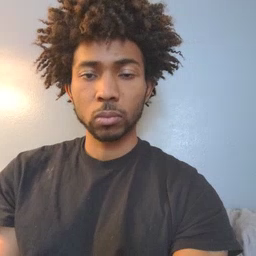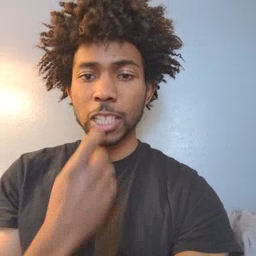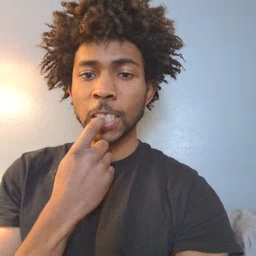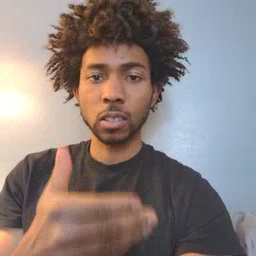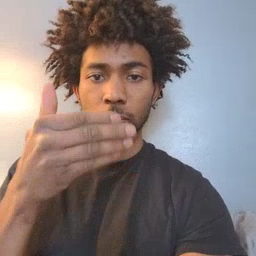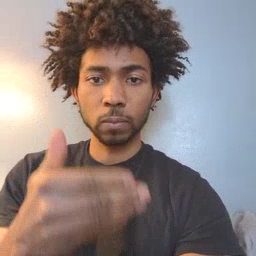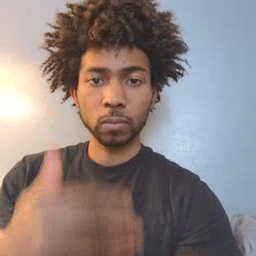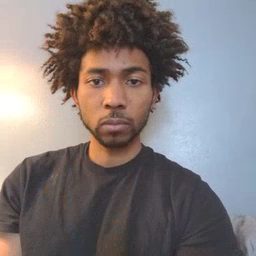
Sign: glasswindow